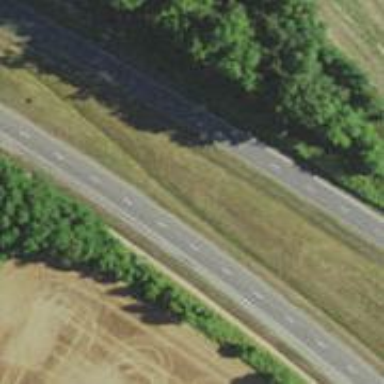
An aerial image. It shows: This image shows trunk highway that functions as expressway.